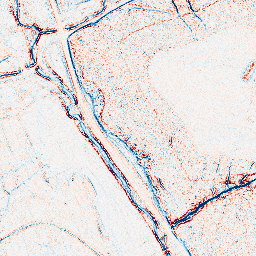
Category: edge_preserving
Decomposition family: bilateral
Decomposition parameters: d: 5
sigma_color: 150
sigma_space: 50
Upsampling method: quartic
Upsampling parameters: scale: 4
Upsampling scale: 4